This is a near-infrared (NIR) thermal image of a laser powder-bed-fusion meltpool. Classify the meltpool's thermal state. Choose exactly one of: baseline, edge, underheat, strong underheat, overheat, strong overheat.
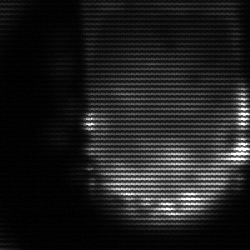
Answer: baseline